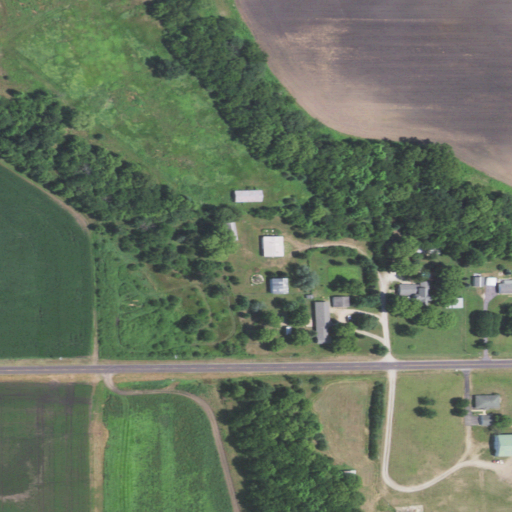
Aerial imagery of mountain in Illinois named Hickory Grove Hill containing cultivated crops, low intensity development, deciduous forest, mixed forest, pasture, open development, and medium intensity development